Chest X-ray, AP view. Patient: 40 years old, sex F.
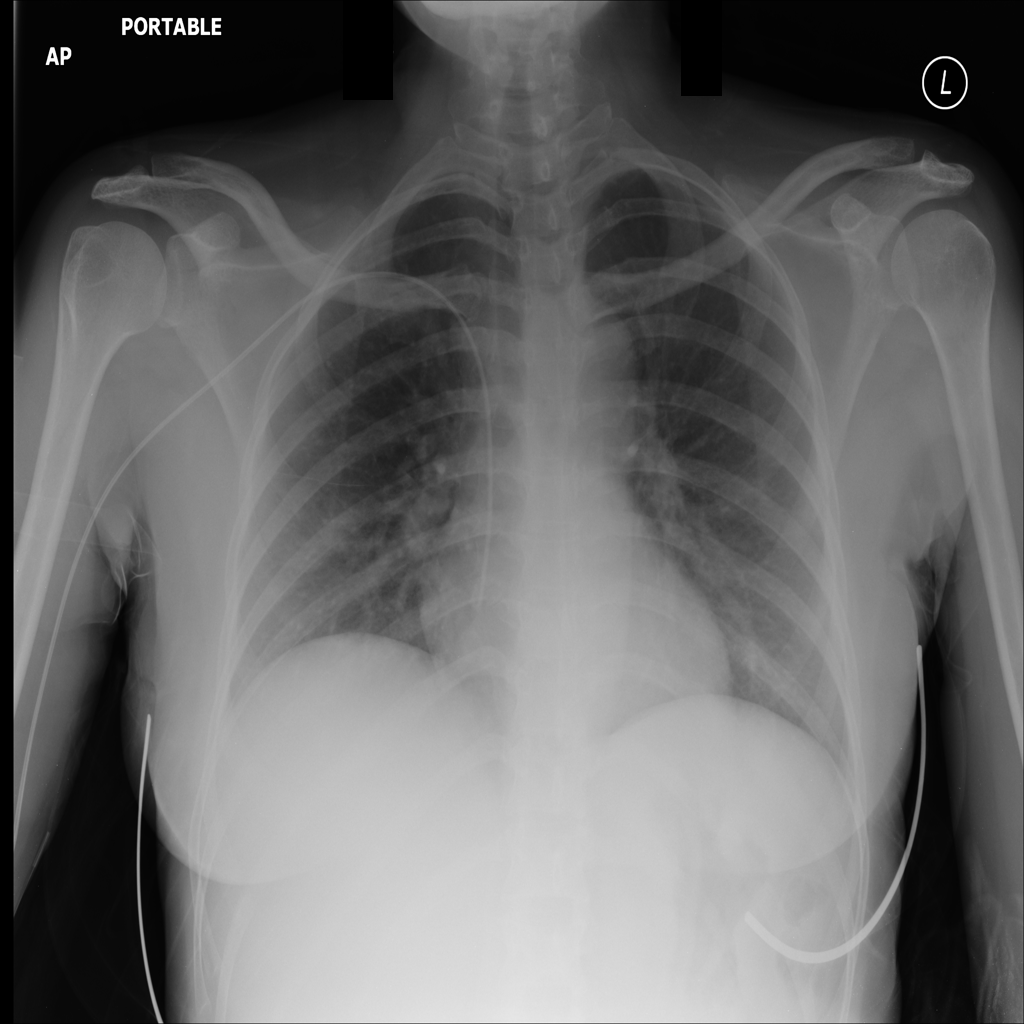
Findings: No Finding